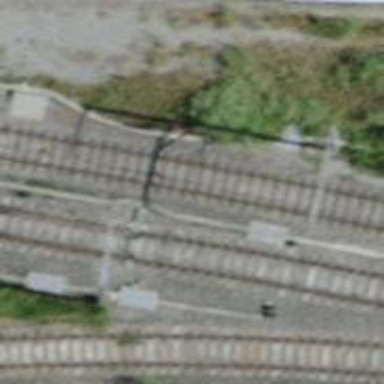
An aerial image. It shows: Railway switch.